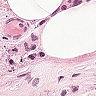
Metastatic tissue present: no